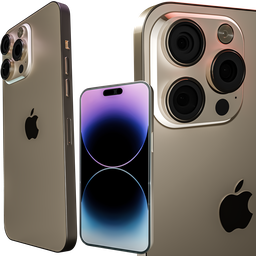
Label: electronics